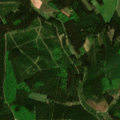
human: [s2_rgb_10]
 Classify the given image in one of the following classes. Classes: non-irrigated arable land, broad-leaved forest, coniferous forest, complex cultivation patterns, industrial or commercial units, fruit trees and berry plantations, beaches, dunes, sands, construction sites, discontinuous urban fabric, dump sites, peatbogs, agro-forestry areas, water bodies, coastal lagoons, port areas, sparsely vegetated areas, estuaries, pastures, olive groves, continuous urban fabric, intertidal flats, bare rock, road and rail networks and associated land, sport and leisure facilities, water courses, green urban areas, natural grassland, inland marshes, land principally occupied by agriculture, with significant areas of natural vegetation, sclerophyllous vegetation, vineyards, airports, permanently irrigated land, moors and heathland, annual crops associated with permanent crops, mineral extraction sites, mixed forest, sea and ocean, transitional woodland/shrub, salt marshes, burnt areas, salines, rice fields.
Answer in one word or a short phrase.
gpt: pastures, coniferous forest, mixed forest